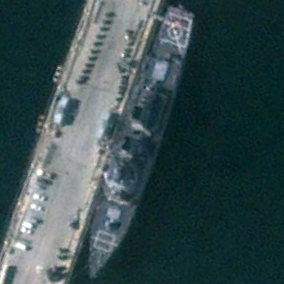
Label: destroyer